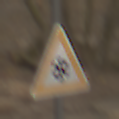
Verkehrszeichen: SchneeOderEisglaette
Umgebung: Outdoor, Nature
Tageszeit: MorningAfternoon
Wetter: PartlyCloudy
Licht: Natural
Jahreszeit: Winter
Kontrast: MediumContrast